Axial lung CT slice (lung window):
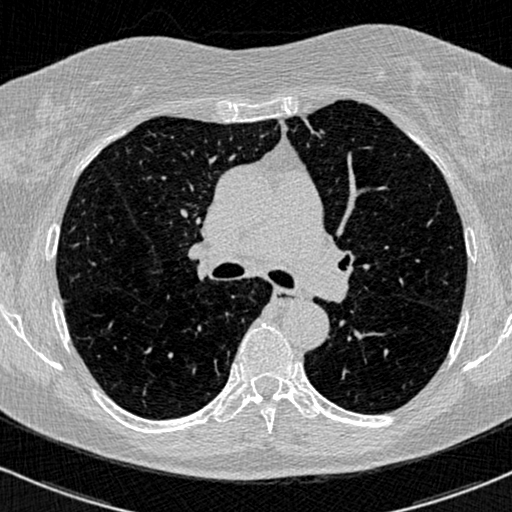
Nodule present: no